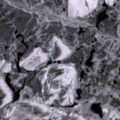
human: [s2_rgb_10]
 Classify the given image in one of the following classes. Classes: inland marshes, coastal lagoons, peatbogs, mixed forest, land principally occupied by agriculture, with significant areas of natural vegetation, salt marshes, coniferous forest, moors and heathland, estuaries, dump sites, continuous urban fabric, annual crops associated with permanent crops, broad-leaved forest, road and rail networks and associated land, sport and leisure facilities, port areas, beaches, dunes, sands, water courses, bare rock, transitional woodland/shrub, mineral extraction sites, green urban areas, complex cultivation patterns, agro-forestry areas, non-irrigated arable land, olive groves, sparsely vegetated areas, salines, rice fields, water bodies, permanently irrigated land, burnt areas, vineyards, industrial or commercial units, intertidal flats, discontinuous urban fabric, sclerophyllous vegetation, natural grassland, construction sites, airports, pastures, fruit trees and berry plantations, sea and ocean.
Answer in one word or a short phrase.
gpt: sea and ocean